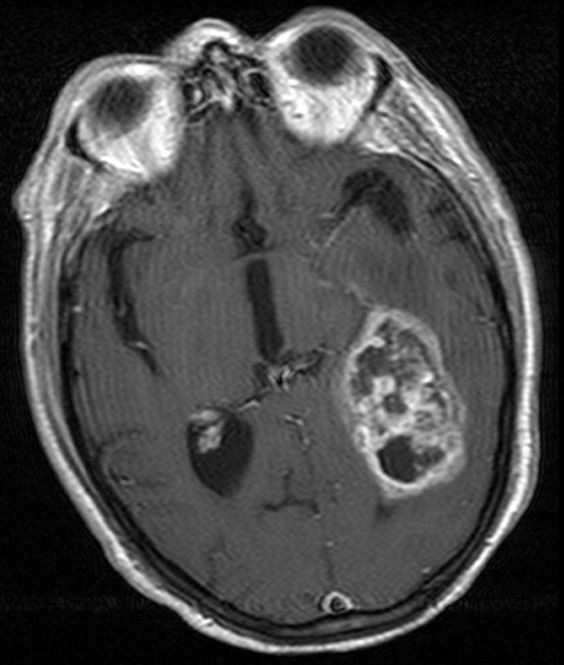
Label: glioma